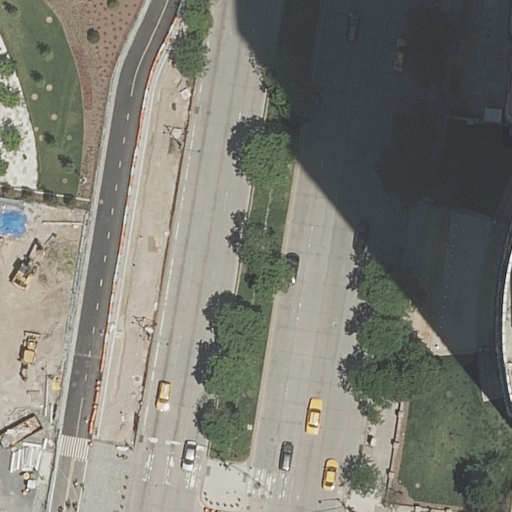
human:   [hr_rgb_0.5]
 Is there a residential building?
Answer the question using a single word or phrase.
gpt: yes

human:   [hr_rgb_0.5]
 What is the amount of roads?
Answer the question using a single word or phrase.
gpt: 6

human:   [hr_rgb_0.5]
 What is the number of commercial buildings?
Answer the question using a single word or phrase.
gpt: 0

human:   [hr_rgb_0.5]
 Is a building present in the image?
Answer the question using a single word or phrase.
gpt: yes

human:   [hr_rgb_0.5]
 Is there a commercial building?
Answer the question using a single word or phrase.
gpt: no

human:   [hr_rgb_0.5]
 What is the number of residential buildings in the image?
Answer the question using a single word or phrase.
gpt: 2

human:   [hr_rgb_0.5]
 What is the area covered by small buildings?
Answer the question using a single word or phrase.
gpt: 35m2

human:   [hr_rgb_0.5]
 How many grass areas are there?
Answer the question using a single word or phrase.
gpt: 1

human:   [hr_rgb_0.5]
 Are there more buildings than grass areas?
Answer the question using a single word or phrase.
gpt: yes

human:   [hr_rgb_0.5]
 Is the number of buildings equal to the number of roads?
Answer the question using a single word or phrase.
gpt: no

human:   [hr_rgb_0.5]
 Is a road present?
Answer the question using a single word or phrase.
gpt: yes

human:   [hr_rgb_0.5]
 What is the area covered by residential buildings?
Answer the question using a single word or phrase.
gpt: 35m2

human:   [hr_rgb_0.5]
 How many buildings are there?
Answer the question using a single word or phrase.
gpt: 2

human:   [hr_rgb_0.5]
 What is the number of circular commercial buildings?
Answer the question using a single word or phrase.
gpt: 0

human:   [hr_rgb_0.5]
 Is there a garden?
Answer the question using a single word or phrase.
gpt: yes

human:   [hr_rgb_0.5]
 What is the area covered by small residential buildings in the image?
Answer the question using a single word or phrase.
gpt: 35m2

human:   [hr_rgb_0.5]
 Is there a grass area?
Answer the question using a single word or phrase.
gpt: yes

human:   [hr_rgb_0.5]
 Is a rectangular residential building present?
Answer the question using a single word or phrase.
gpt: yes

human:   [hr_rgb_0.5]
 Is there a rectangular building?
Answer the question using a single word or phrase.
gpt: yes

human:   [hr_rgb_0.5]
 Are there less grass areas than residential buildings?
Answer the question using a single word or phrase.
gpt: yes

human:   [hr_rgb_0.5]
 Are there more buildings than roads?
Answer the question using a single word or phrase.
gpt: no

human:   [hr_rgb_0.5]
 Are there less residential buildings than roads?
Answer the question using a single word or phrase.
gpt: yes

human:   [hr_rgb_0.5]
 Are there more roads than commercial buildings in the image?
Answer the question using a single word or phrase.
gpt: yes

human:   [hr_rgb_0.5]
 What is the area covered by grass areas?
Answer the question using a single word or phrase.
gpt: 749m2

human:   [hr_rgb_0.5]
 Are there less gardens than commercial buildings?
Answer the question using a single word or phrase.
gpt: no

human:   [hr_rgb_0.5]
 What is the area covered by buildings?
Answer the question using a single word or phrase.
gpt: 35m2

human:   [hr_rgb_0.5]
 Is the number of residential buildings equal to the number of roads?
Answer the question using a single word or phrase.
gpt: no

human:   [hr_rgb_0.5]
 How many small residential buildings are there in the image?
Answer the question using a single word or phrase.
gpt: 2

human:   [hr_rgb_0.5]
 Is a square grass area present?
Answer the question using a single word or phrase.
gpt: no

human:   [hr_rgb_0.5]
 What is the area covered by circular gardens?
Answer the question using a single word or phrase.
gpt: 0m2

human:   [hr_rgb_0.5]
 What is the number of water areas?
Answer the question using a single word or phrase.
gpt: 0

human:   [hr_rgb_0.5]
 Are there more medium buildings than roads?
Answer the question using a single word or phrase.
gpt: no

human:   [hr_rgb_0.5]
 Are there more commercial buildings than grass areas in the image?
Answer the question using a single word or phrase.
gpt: no

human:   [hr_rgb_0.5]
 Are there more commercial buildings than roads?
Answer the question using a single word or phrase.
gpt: no

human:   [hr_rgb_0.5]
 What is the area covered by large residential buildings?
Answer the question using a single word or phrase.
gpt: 0m2

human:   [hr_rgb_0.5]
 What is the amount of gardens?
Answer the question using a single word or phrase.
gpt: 1

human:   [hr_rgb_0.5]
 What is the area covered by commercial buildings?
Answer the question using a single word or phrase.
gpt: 0m2

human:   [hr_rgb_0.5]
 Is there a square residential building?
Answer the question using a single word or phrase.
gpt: no

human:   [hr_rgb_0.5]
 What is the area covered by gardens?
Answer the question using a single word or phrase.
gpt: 1m2

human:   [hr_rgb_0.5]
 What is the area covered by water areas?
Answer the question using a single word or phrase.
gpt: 0m2

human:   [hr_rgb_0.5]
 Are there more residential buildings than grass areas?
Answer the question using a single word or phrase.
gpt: yes

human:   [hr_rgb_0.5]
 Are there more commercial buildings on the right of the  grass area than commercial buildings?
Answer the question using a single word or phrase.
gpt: no

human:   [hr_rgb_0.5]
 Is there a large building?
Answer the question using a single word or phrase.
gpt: no

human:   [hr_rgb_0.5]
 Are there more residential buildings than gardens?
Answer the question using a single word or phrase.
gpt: yes

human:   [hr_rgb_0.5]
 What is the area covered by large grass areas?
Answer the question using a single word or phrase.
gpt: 749m2

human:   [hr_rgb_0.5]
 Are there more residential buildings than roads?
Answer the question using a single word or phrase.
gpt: no

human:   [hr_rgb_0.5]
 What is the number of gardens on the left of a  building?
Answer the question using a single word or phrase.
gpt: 1

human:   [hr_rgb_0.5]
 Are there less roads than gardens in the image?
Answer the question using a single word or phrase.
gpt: no

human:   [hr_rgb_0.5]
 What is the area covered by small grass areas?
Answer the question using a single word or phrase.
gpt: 0m2

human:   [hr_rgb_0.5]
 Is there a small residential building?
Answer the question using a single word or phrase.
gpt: yes

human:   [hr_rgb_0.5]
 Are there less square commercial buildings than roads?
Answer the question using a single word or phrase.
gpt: yes

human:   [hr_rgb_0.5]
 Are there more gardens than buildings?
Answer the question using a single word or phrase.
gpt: no

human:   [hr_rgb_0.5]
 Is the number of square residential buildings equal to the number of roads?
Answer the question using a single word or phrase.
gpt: no

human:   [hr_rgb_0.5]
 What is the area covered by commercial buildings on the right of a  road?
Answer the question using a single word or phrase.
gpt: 0m2

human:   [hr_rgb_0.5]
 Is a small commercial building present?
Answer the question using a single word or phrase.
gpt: no

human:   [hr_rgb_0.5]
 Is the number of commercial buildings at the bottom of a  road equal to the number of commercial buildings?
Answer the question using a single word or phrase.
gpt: yes

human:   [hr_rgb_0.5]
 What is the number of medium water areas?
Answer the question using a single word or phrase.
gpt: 0

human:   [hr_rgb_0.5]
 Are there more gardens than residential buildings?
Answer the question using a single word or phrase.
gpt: no

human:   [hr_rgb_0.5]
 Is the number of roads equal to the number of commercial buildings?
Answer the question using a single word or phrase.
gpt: no

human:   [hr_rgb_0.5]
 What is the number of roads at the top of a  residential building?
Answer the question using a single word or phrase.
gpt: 0

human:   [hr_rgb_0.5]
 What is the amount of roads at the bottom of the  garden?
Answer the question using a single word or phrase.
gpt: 2

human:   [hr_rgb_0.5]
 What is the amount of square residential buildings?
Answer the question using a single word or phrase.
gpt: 0

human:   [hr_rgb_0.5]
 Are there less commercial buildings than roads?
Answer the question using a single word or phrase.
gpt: yes

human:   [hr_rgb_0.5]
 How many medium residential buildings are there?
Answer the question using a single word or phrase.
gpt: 0